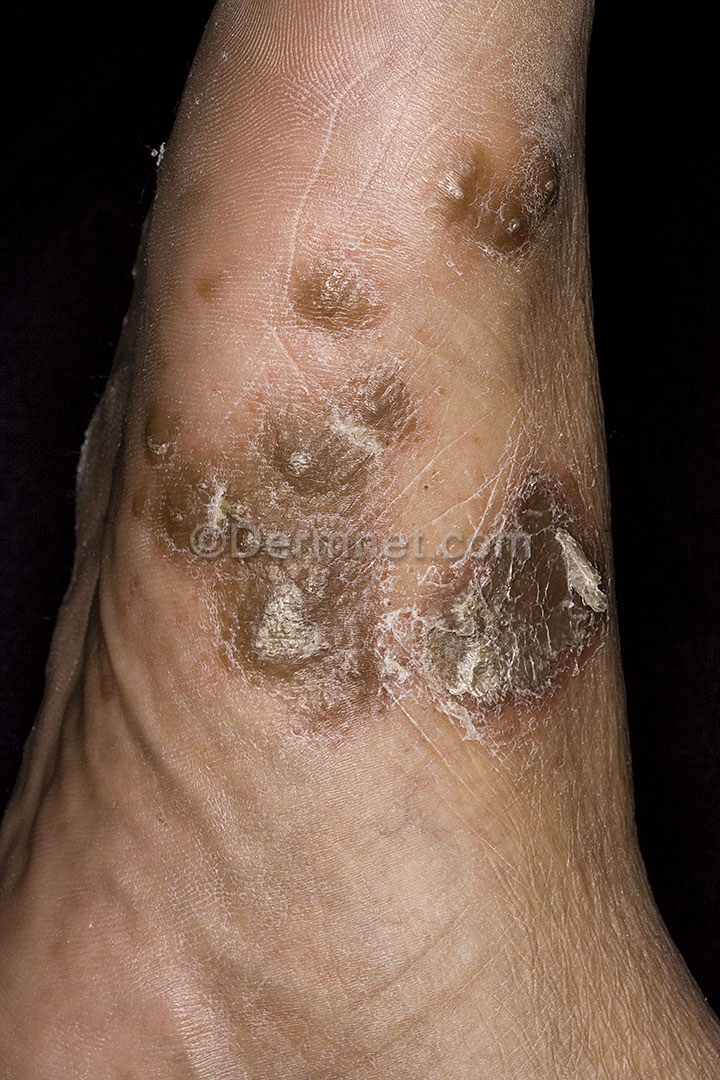
Disease: Psoriasis pictures Lichen Planus and related diseases